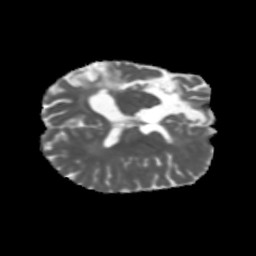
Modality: MD
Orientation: axial
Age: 37
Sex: female
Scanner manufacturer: siemens
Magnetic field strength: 3 T
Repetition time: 5.47 s
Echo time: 0.0854 s